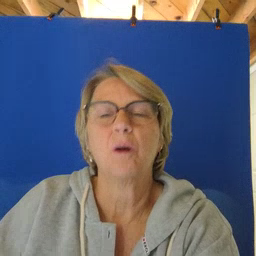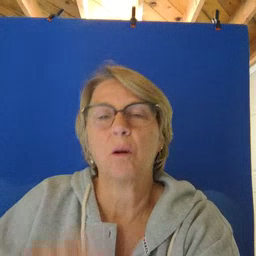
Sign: yucky